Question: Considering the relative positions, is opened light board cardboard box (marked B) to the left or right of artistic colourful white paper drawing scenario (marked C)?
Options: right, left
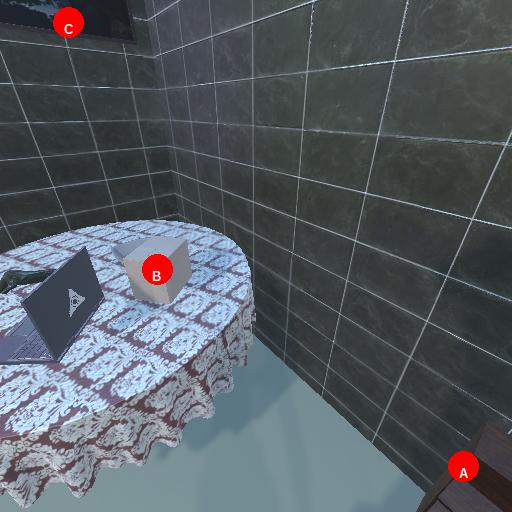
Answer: right